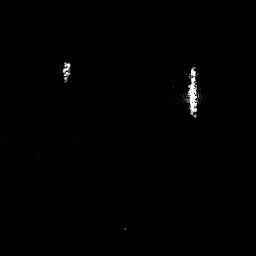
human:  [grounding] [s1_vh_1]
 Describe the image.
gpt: In the satellite image, there is  <ref>1 small ship </ref> <box>[[72, 31, 76, 43, 0]]</box> located at right.